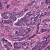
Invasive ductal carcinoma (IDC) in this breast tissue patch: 1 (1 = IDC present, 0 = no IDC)